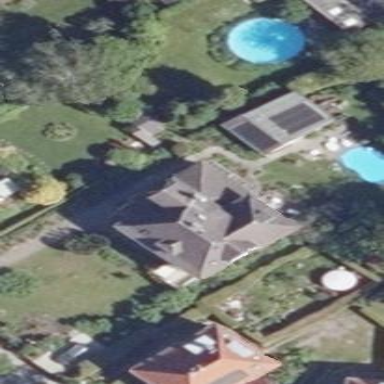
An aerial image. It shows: Detached building with hipped roof.